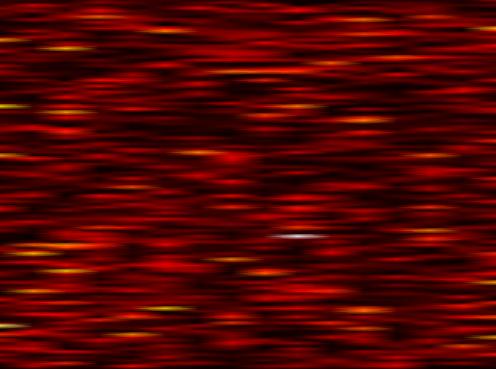
Label: FBMC